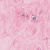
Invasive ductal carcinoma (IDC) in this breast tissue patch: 0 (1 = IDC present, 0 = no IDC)